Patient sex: M
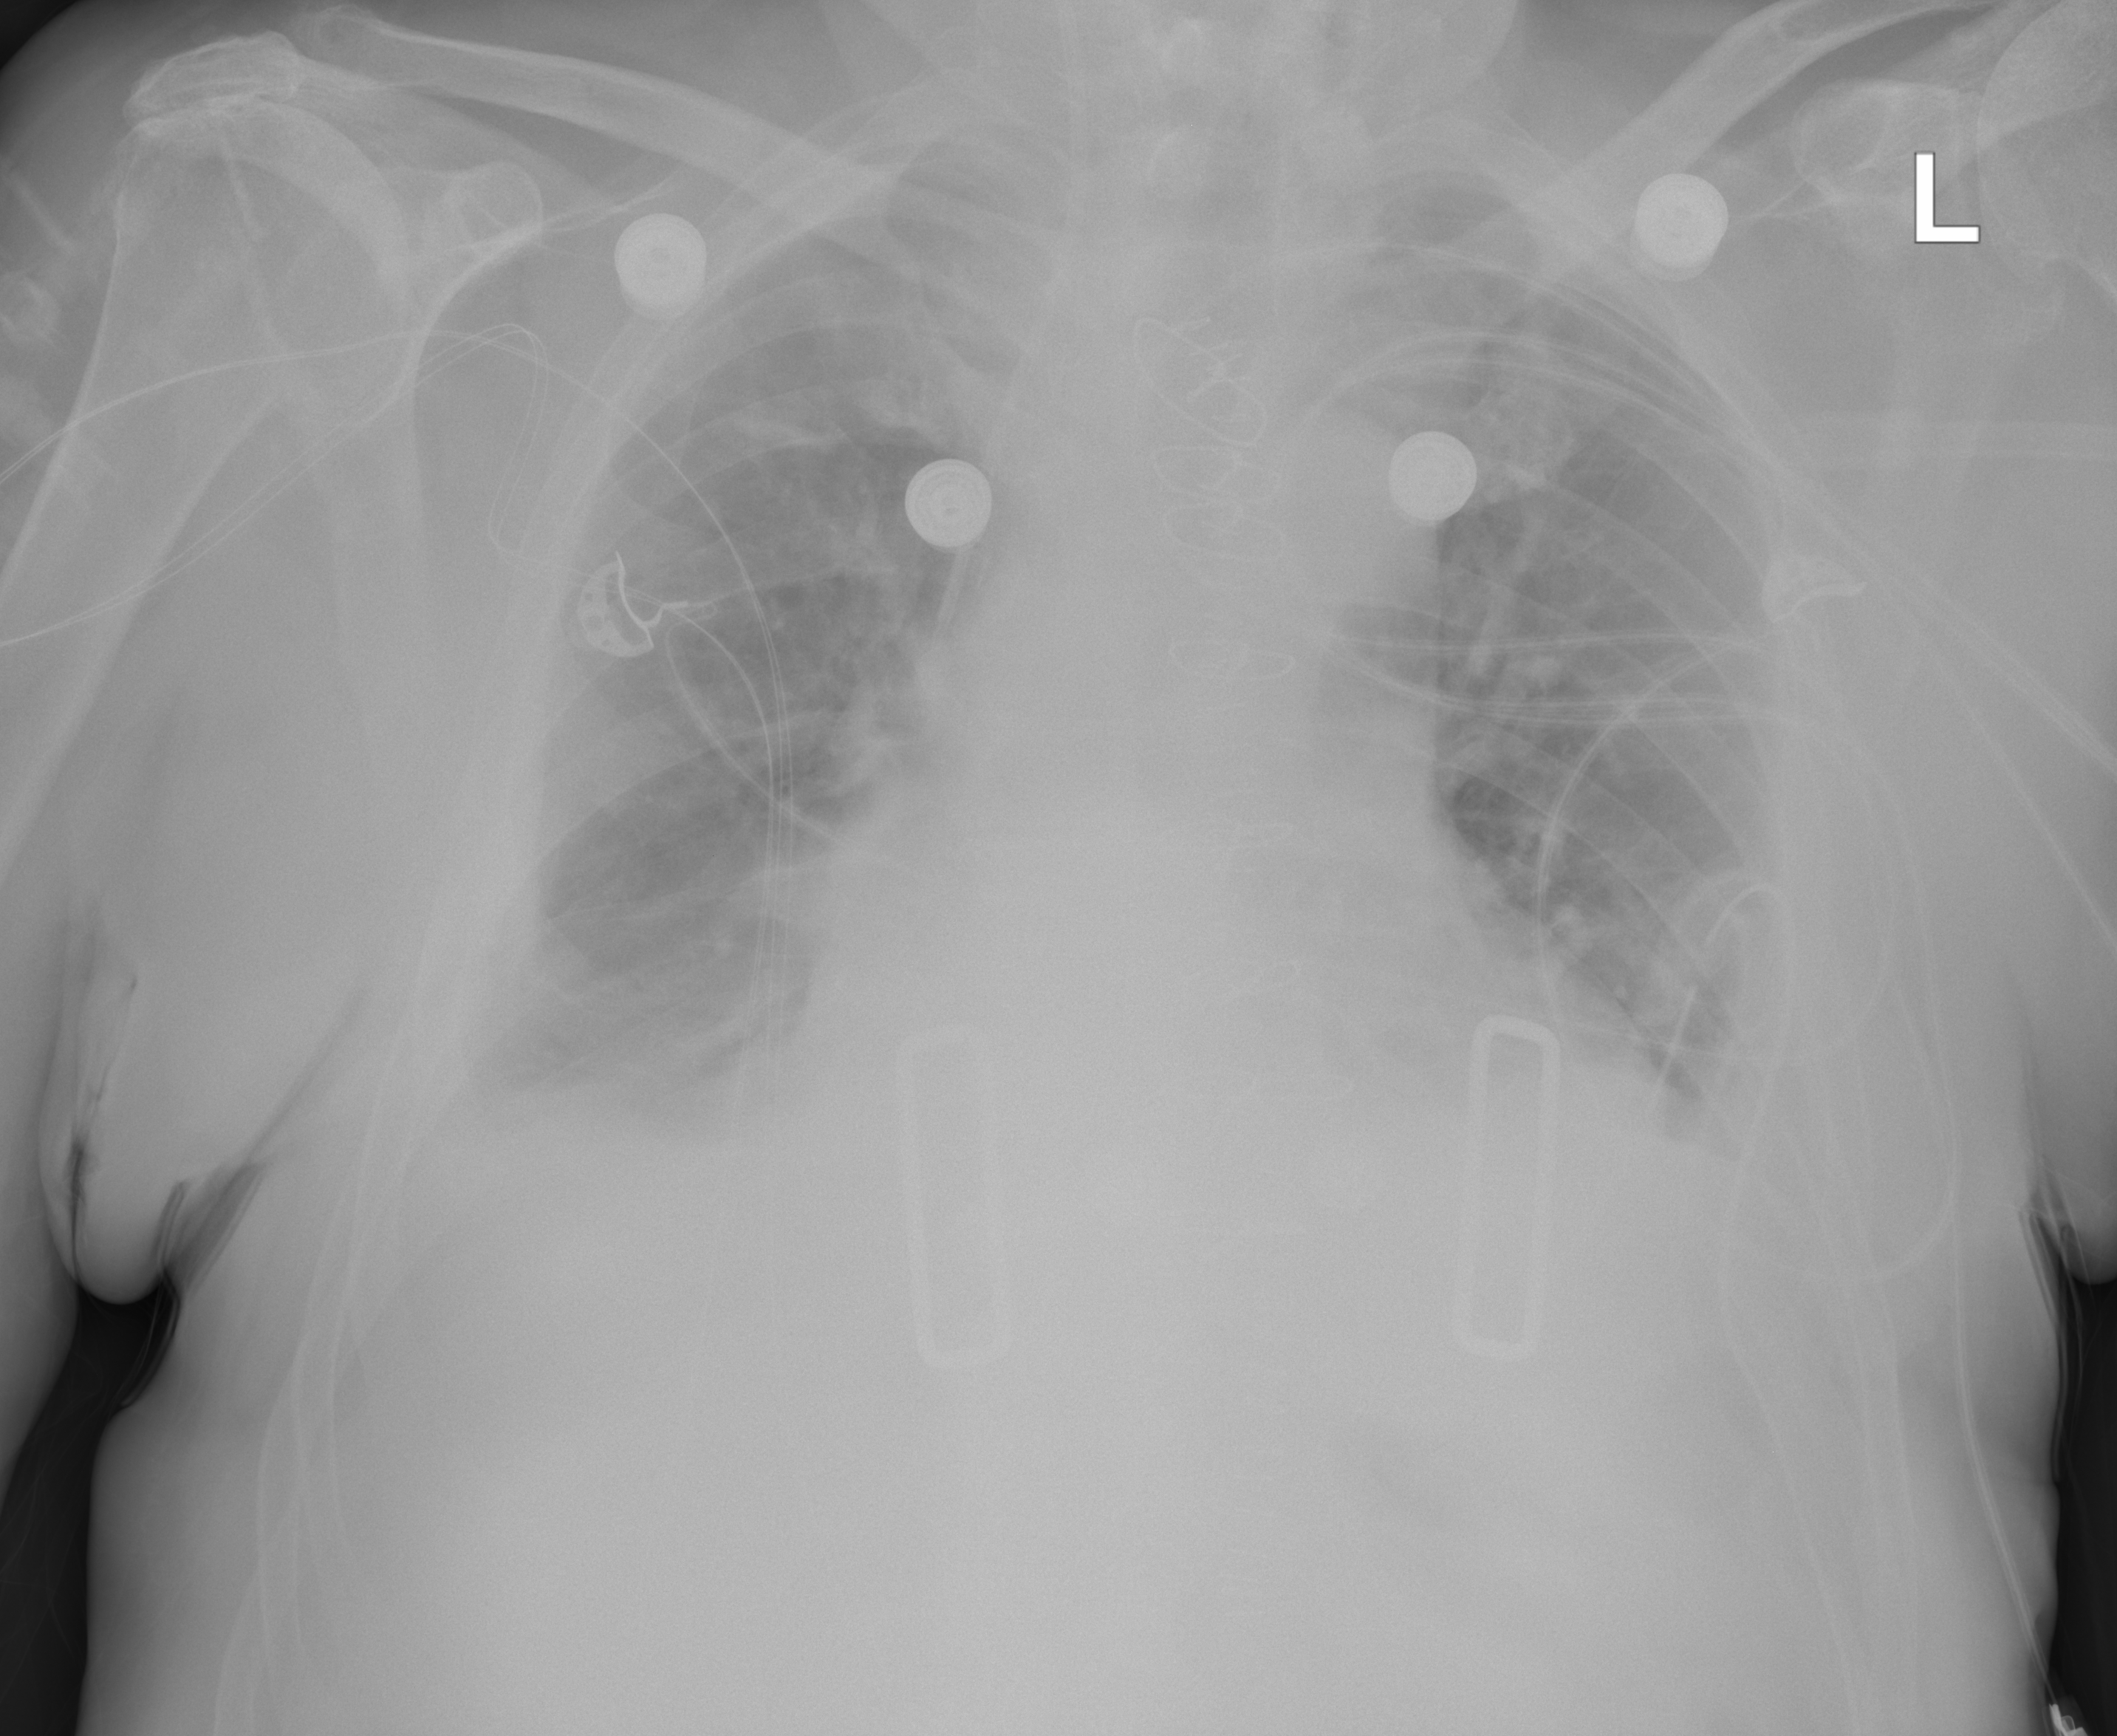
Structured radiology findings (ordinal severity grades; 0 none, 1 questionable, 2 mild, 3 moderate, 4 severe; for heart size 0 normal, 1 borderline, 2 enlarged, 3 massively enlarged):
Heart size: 1
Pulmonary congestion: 2
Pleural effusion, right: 2
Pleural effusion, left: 2
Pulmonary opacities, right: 0
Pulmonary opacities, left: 0
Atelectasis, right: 2
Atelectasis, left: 2